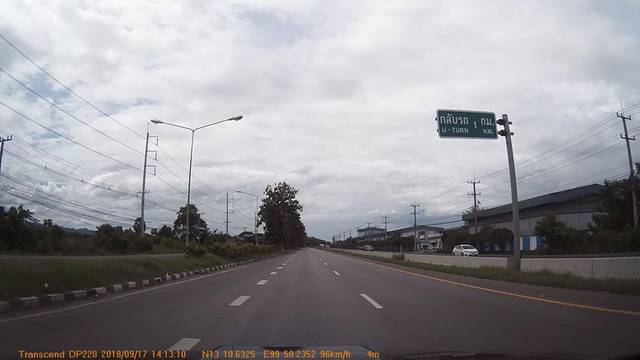
Region: Thailand
Coordinates: 13.178, 99.837